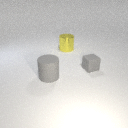
small gray rubber cube behind large gray rubber cylinder